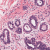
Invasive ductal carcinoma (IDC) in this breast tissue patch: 0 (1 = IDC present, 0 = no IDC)